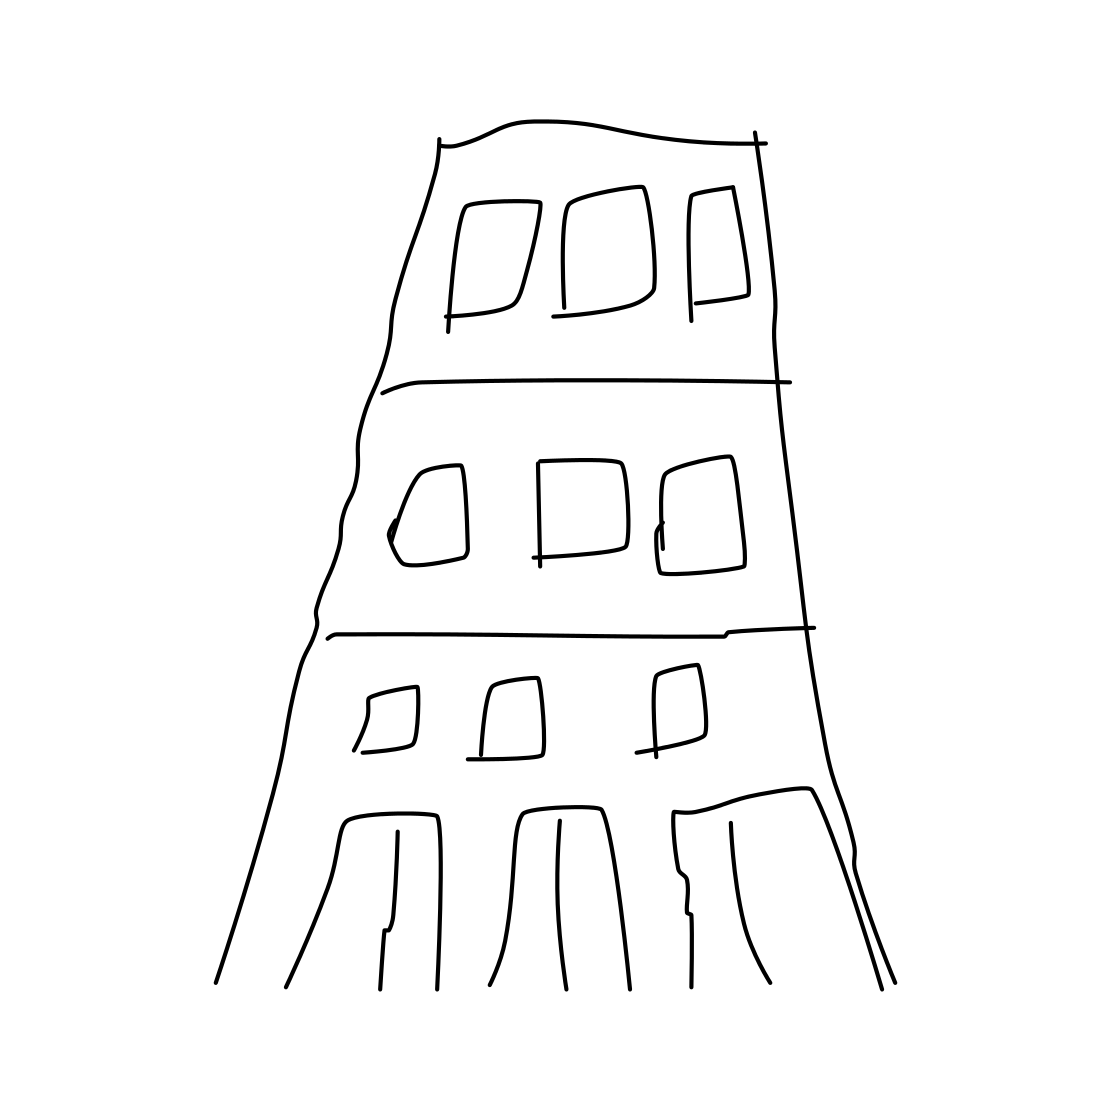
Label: skyscraper